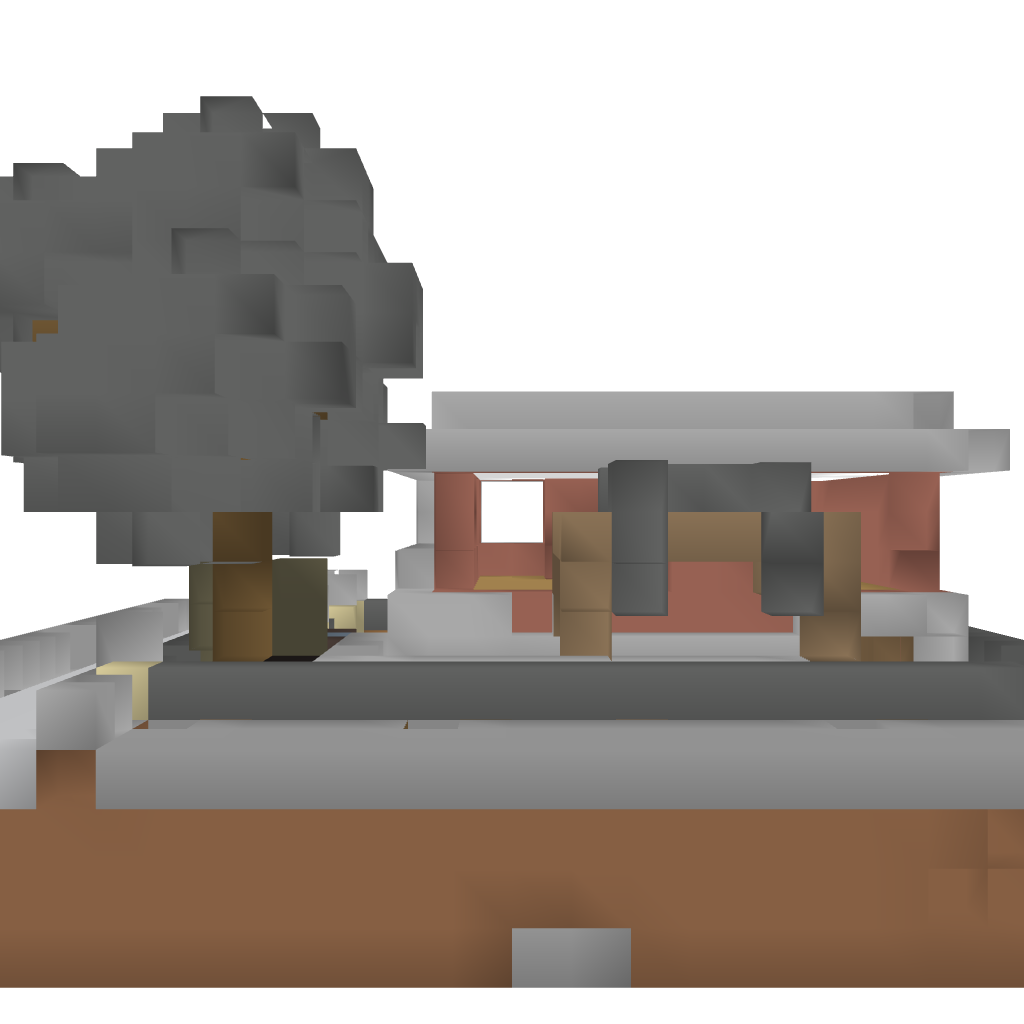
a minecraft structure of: Modern Holiday Mansion